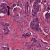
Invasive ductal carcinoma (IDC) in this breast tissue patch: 1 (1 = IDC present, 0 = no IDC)